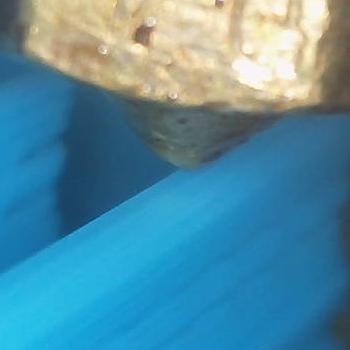
Flow rate: 59%